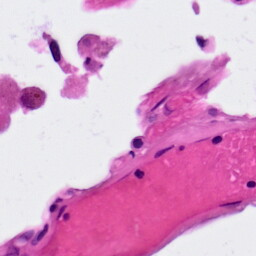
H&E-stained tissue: Lung